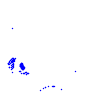
Particle: kaon